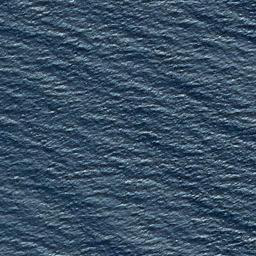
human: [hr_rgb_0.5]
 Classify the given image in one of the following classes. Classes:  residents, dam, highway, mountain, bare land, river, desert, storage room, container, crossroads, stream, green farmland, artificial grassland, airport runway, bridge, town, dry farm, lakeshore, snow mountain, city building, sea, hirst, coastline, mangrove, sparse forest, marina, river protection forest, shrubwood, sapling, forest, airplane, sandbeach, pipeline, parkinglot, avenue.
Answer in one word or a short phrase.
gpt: sea